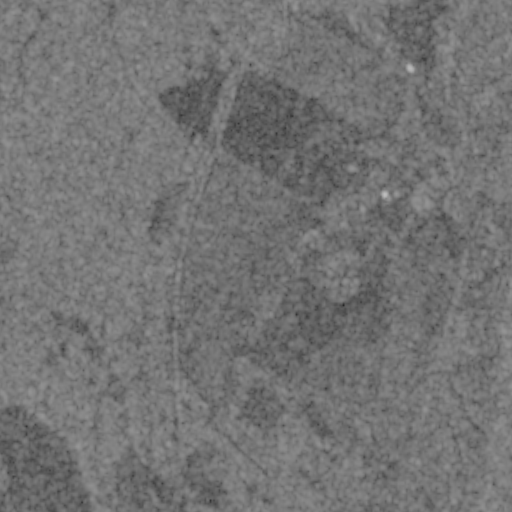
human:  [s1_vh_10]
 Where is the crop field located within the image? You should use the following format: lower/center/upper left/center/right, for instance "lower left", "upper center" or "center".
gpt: The crop field is located in the lower center of the image.
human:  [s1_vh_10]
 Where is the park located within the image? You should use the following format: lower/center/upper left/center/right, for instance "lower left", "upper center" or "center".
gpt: The park is located in the upper right of the image.
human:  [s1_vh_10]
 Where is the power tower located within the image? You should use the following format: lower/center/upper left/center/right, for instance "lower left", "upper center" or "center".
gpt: The power tower is located in the lower left of the image.
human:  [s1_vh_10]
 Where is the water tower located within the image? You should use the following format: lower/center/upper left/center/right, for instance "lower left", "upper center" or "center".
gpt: The water tower is located in the upper center of the image.
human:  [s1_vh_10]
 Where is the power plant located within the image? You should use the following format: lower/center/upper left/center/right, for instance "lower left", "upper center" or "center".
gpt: There is no power plant in the image.

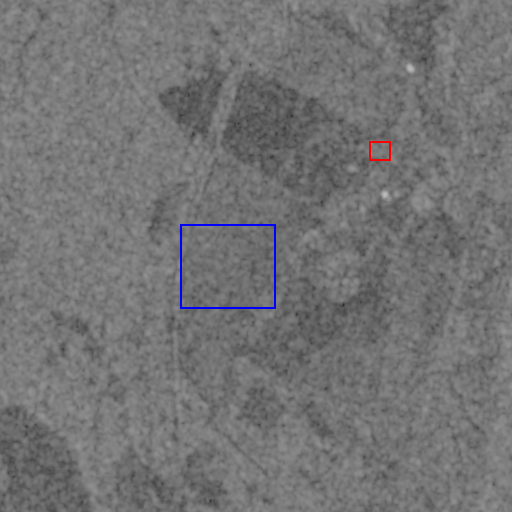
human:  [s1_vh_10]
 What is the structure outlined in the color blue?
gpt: The structure outlined in blue is a crop field.
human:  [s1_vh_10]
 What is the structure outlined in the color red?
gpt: The structure outlined in red is a park.
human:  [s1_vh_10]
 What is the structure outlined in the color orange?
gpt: There is no orange outline.